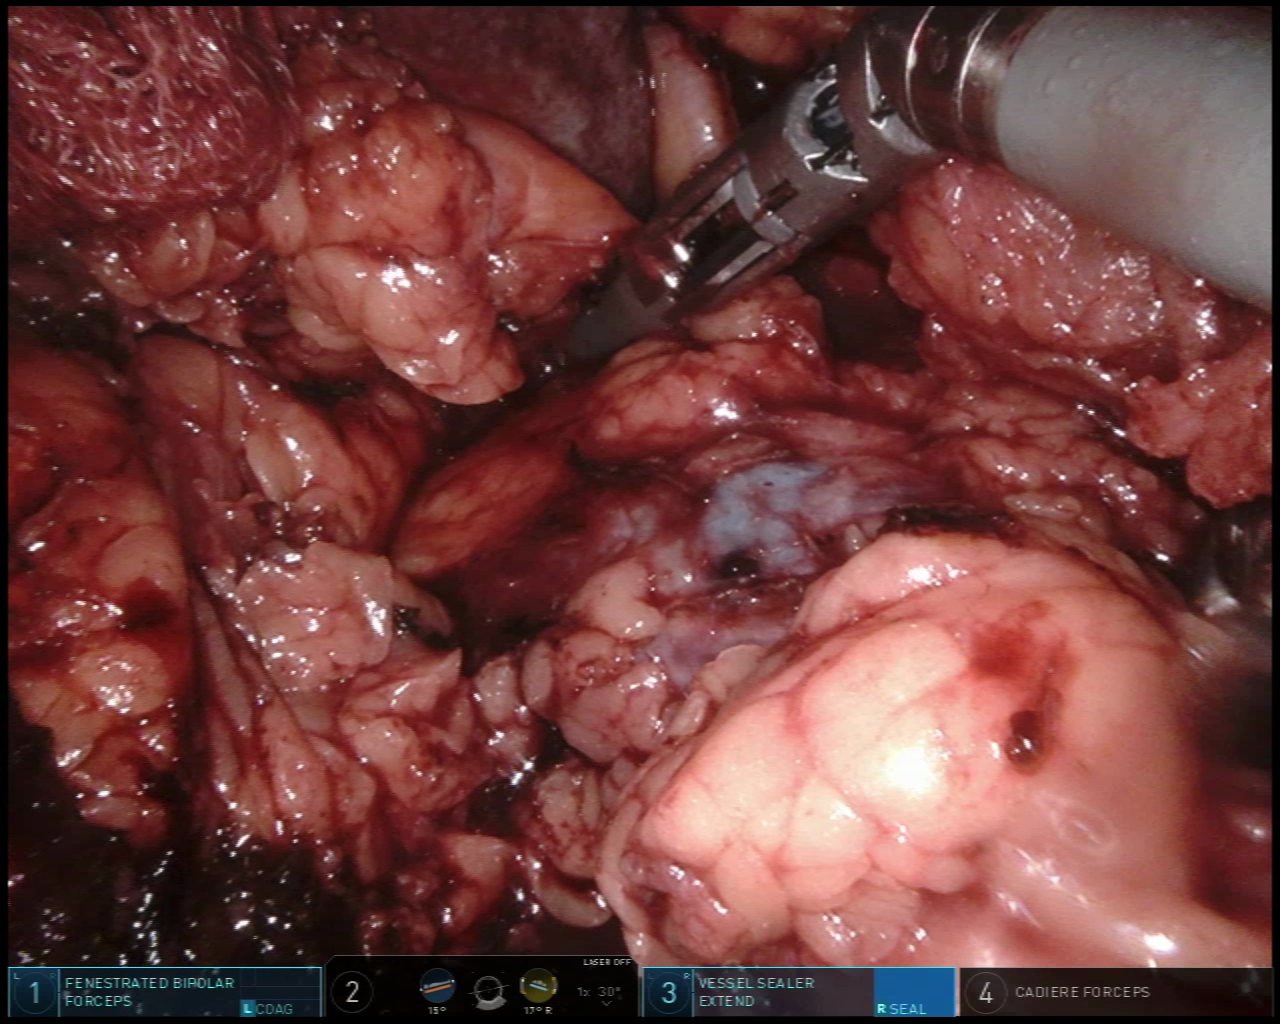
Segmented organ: spleen
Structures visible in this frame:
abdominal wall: no
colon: yes
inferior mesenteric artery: no
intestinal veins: no
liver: no
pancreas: no
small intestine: no
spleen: yes
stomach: no
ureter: no
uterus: no
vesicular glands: no